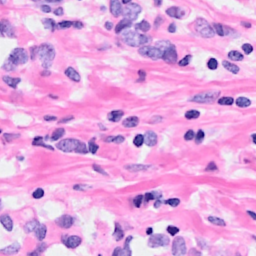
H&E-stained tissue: Breast